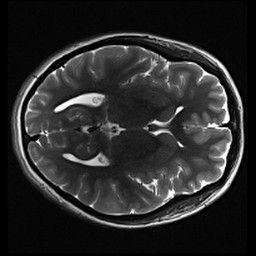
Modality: inplaneT2
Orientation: axial